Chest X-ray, PA view. Patient: 25 years old, sex M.
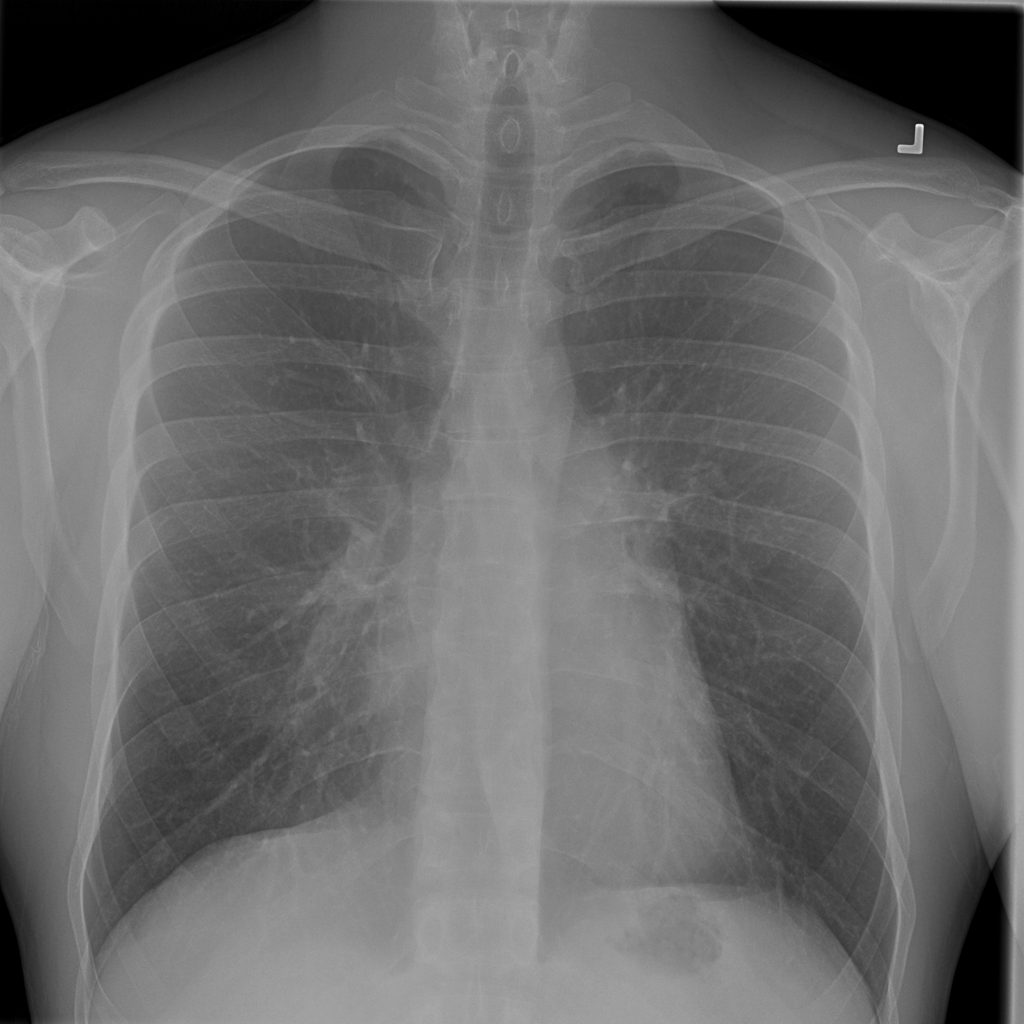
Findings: Infiltration